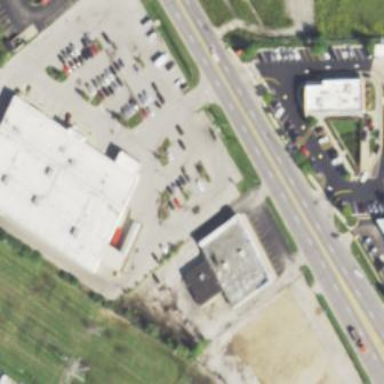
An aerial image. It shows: Retail area.